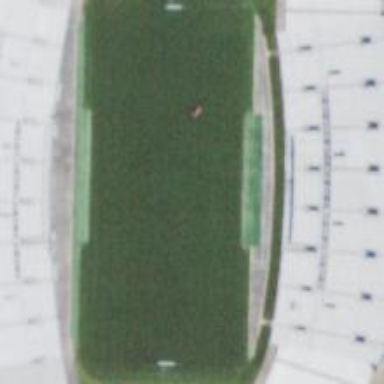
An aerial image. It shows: Stadium primarily used for American football.